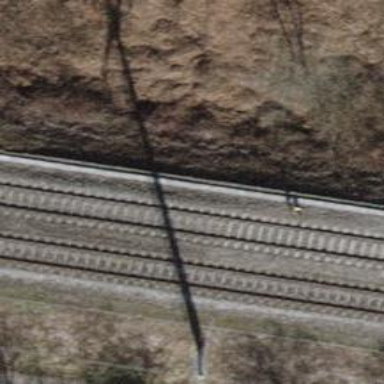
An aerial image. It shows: Railway switch.